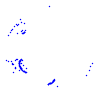
Particle: proton